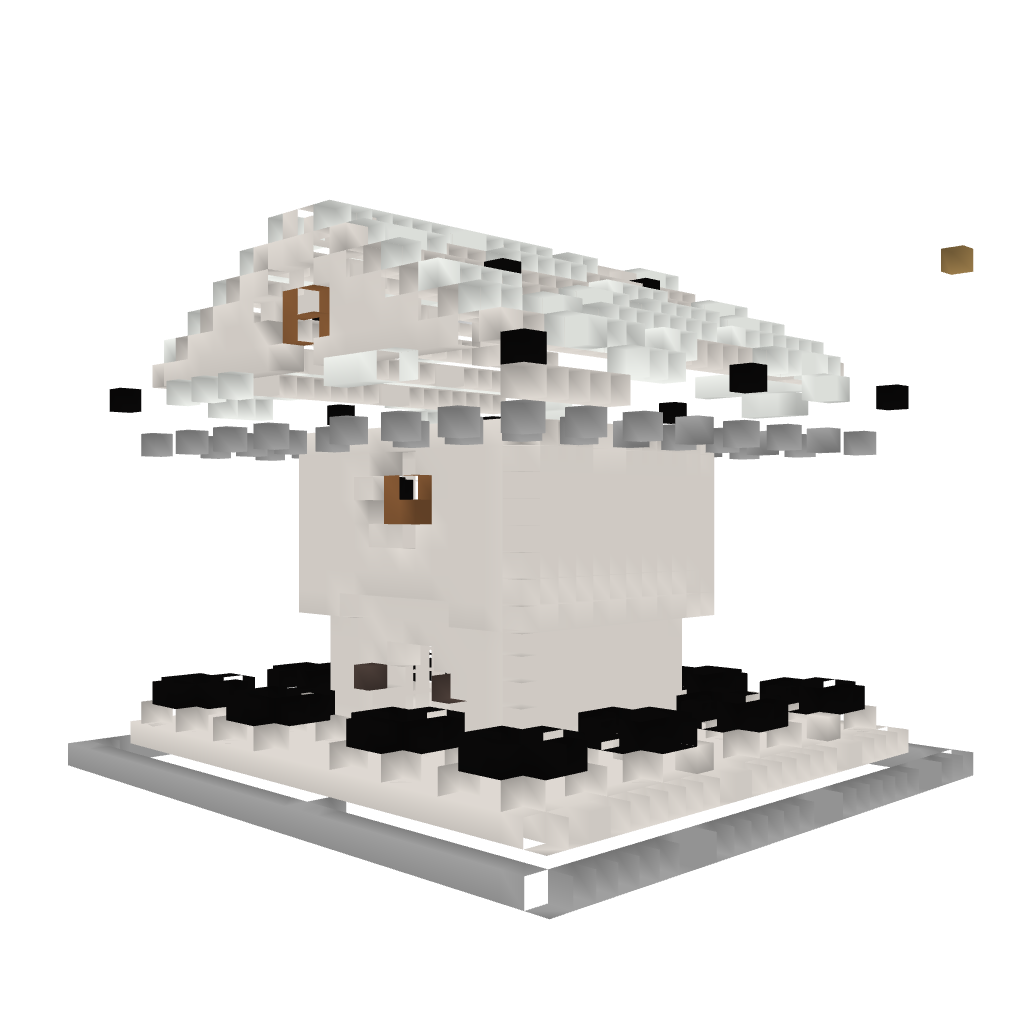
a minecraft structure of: Templo Romano